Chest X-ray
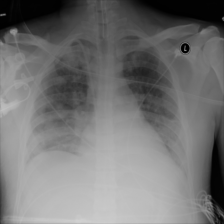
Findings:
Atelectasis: positive
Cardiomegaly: negative
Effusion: negative
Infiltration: negative
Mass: negative
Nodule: negative
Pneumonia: negative
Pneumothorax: negative
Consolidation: negative
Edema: negative
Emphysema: negative
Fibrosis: negative
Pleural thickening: negative
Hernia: negative